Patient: sex M, age 22
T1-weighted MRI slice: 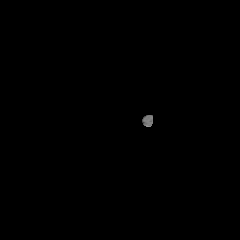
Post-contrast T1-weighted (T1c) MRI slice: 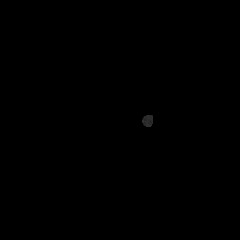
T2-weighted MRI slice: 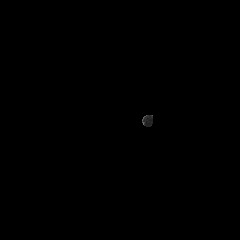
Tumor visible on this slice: no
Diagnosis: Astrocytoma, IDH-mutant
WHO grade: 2